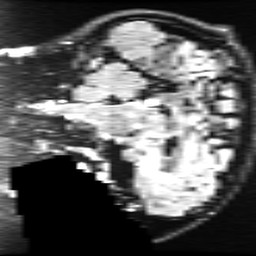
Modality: FLAIR
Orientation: sagittal
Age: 22
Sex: male
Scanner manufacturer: ge
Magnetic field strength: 3 T
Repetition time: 11 s
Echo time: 0.1497 s